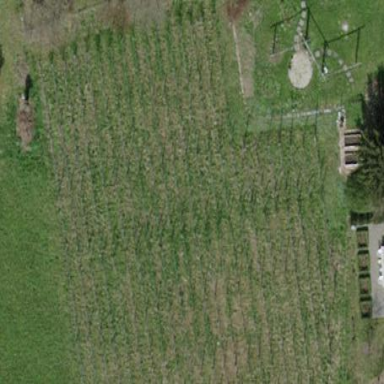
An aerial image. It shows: Vineyard growing grapes.